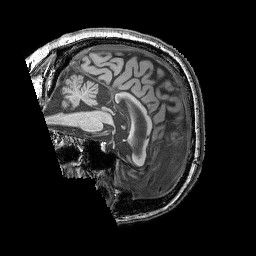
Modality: T1w
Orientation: sagittal
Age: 66
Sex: female
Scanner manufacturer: siemens
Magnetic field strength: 3 T
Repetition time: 2.25 s
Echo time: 0.00411 s